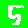
Digit: 5